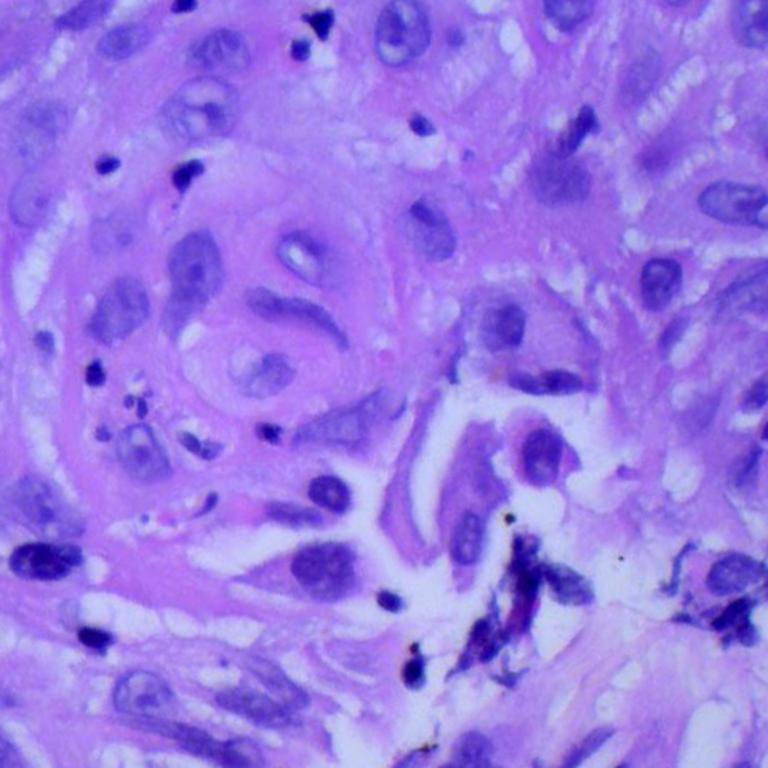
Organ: lung
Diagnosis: squamous carcinomas